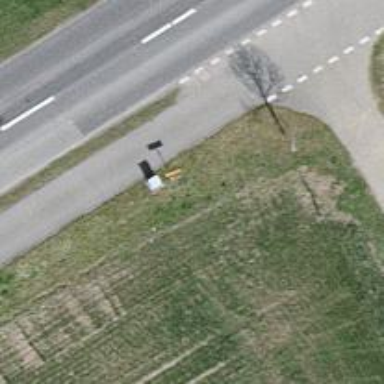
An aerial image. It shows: Pole with roofed pipeline marker.